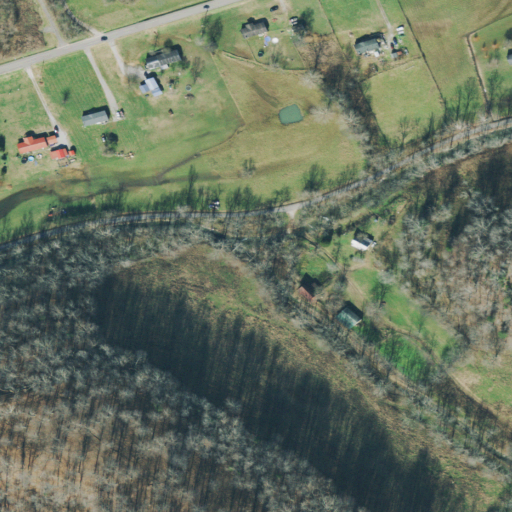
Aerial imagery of valley in Tennessee named Mill Hollow containing pasture, deciduous forest, open development, low intensity development, and mixed forest